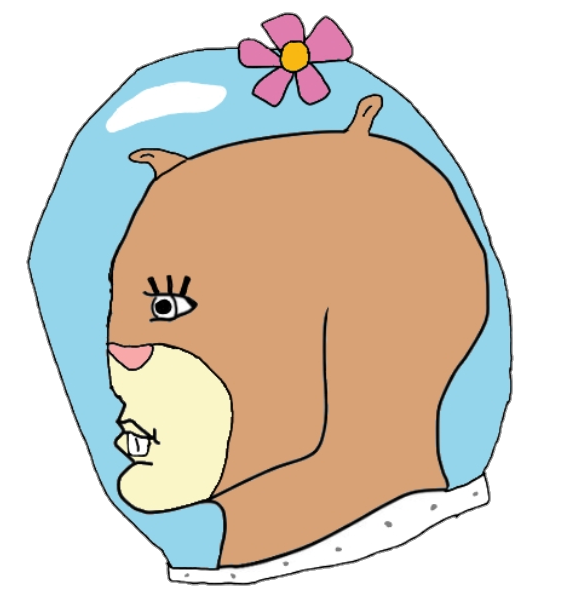
Label: 4_Yes_Chad